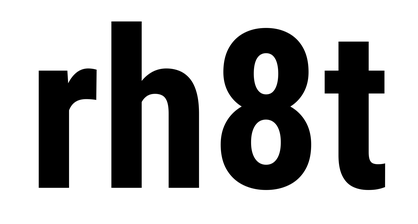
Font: Roboto_Condensed_Bold